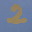
Label: 2